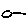
Label: circle